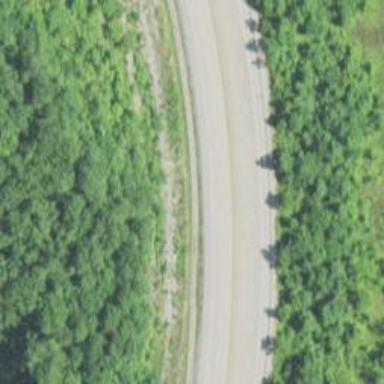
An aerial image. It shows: This image shows trunk highway that functions as expressway.